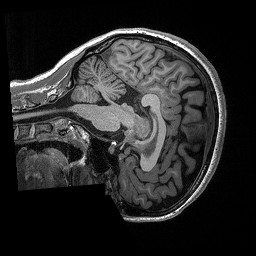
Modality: T1w
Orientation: sagittal
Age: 32
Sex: female